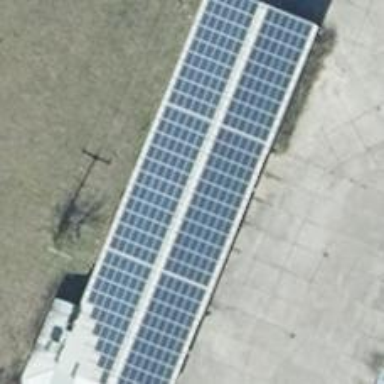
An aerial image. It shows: Solar photovoltaic panel generator producing electricity as small installation.